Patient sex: M
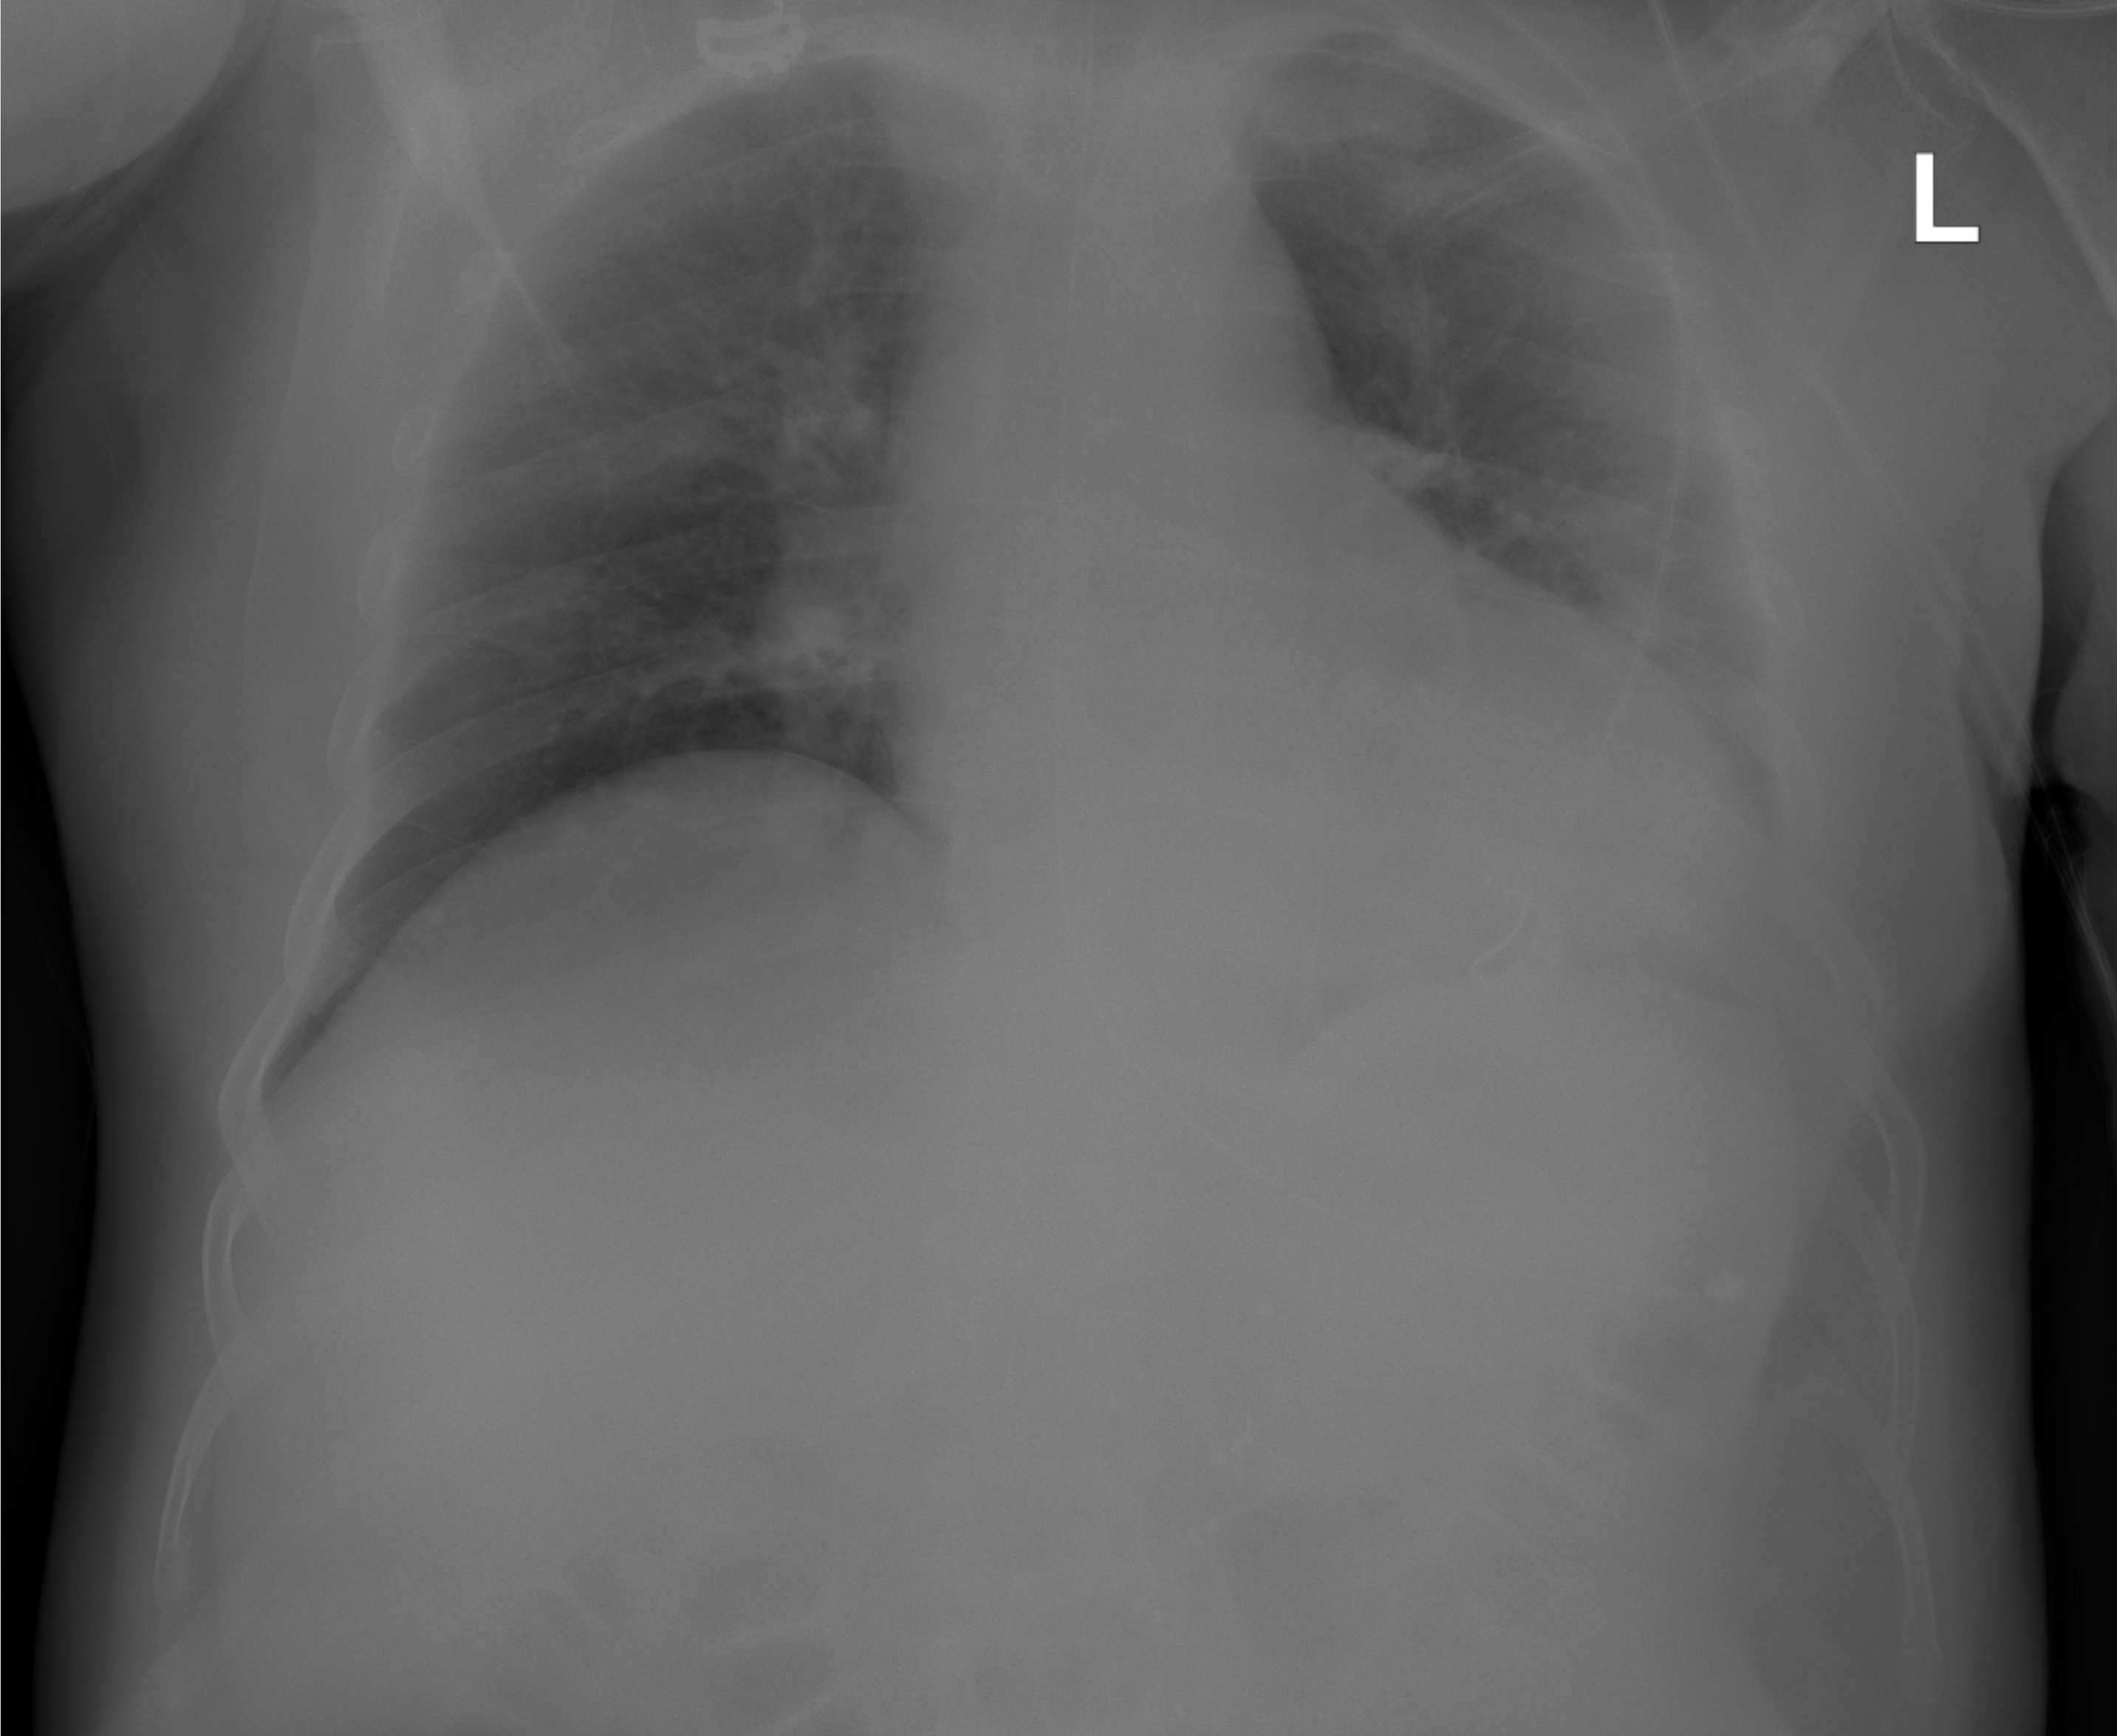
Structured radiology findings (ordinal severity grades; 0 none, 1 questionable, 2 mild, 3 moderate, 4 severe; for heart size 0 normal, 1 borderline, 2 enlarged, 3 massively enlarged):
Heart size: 2
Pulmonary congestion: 2
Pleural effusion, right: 1
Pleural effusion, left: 2
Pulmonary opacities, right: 0
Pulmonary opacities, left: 2
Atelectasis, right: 1
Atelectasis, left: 2